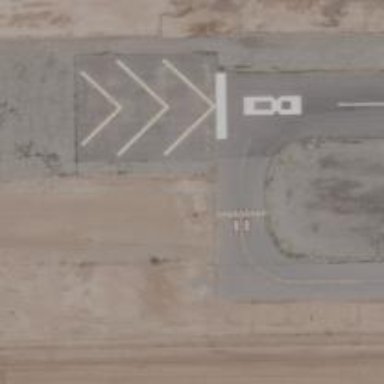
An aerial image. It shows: Taxiway at the airport with asphalt surface.